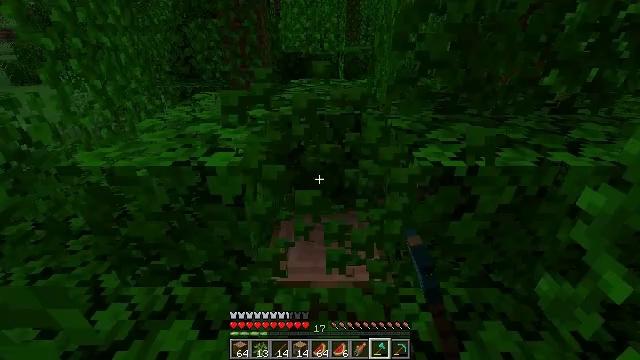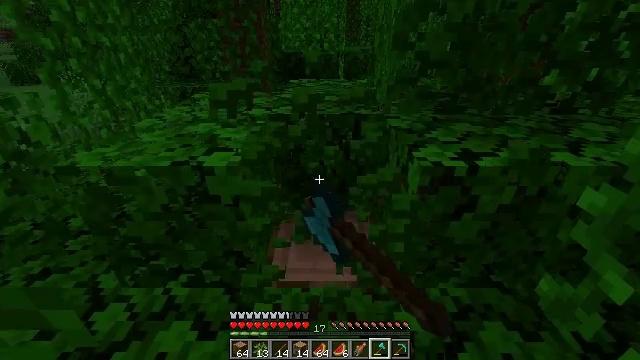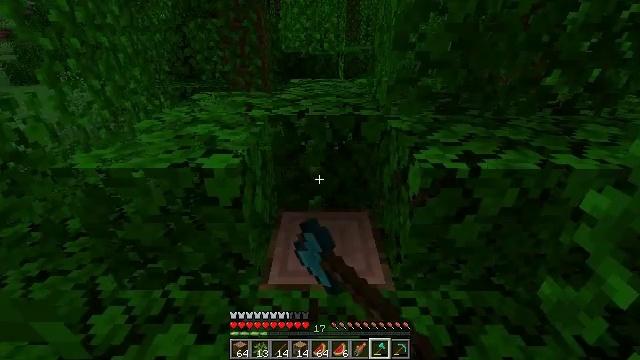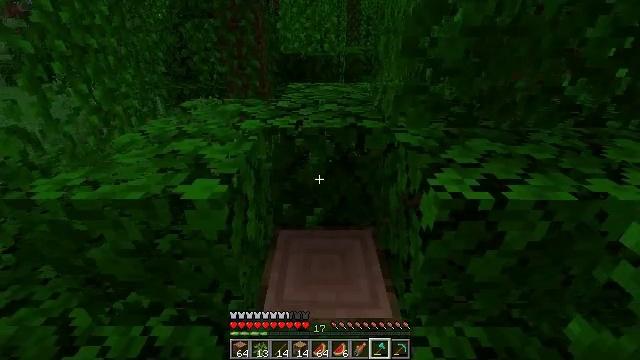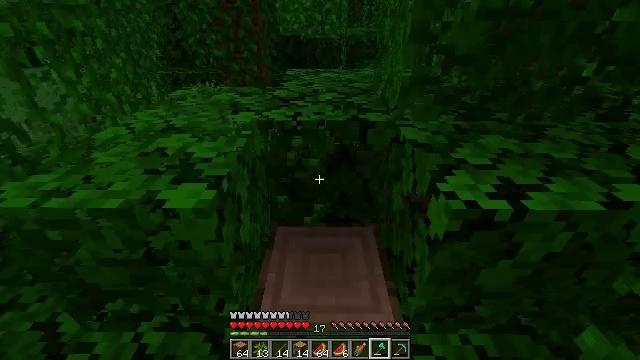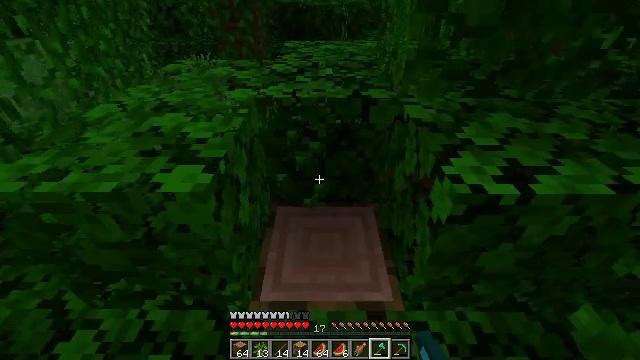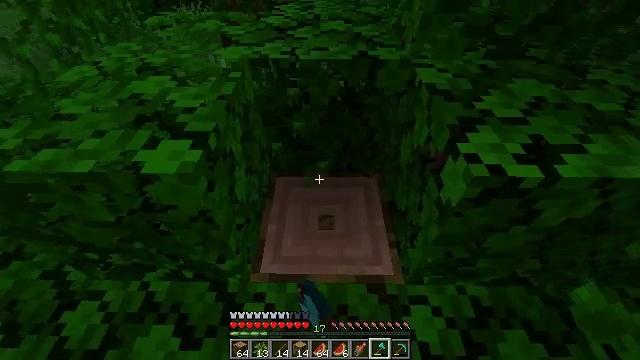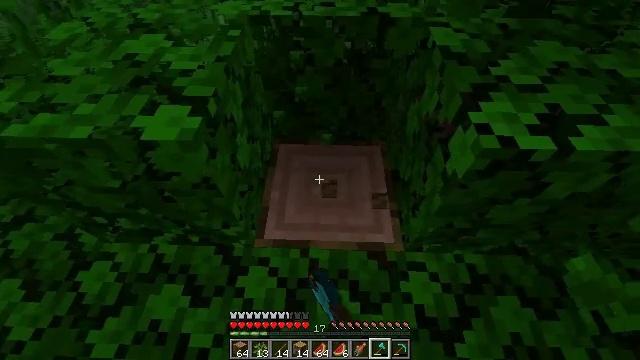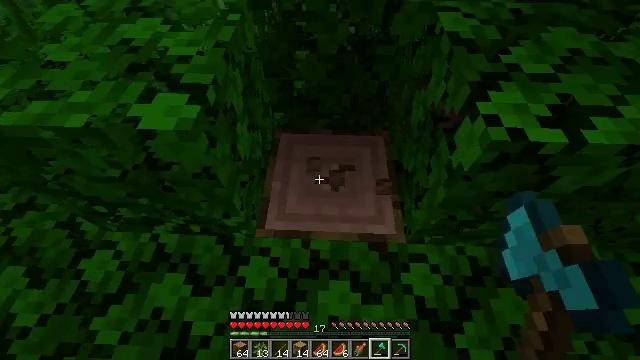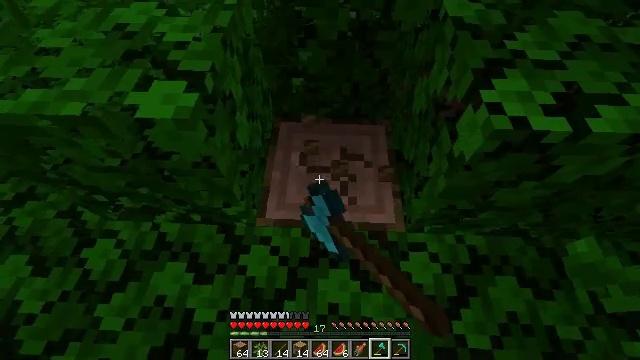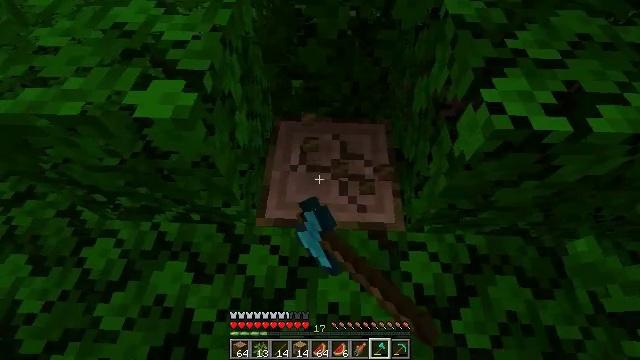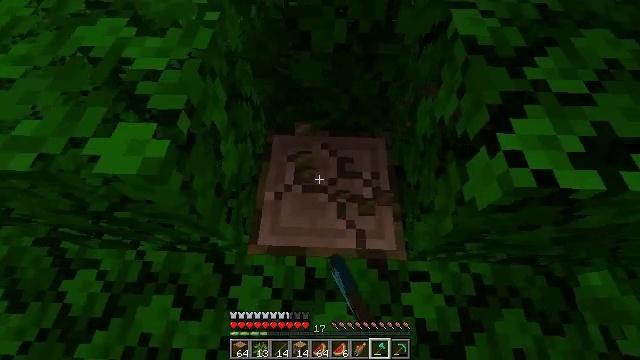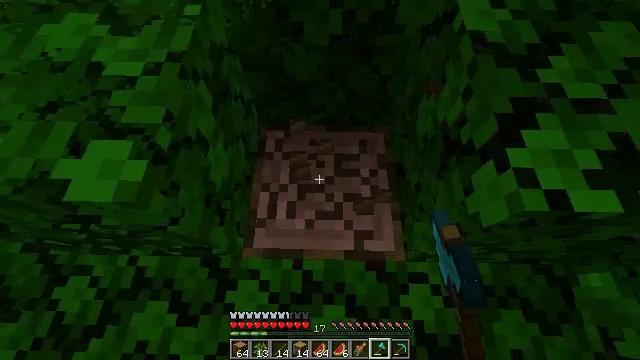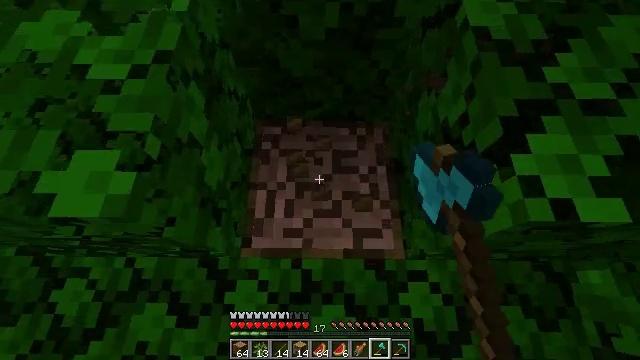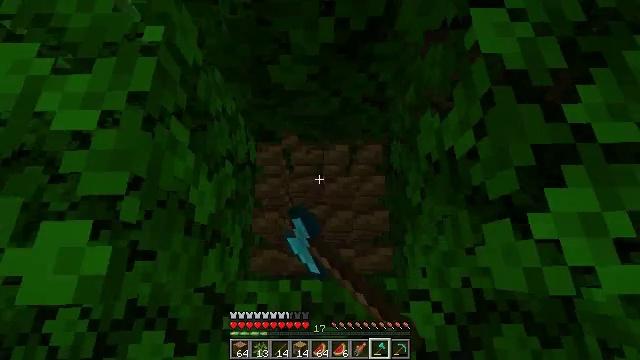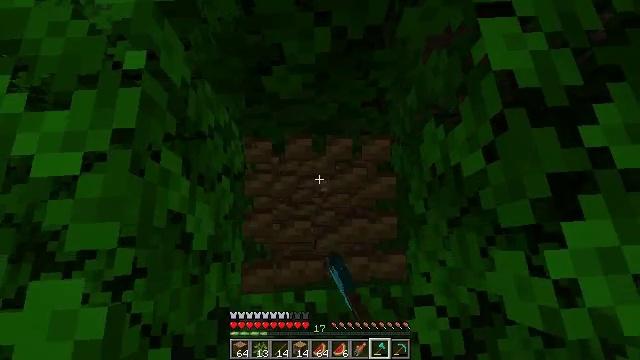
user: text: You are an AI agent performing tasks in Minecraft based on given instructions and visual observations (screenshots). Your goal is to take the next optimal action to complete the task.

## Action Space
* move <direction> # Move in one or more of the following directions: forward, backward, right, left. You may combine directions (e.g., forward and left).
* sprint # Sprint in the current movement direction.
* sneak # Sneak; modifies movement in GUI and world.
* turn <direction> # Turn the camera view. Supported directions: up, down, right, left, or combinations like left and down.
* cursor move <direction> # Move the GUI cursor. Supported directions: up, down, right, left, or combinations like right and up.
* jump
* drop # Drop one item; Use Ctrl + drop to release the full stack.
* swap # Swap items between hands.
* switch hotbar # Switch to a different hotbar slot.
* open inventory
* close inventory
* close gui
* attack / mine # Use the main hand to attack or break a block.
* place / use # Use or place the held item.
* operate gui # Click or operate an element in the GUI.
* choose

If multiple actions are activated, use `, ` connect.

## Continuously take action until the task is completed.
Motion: motion action
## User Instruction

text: Use an axe to chop the jungle log.
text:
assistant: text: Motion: attack / mine
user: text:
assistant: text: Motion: move forward, attack / mine
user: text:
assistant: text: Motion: move forward, attack / mine
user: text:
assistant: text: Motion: move forward, turn down, attack / mine
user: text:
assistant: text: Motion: turn down, attack / mine
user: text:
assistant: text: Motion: turn down, attack / mine
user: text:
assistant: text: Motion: turn left and down, attack / mine
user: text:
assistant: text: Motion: turn down, attack / mine
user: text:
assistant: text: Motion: turn down, attack / mine
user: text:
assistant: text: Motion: move forward, attack / mine
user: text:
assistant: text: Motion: move forward, turn down, attack / mine
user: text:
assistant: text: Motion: move forward, turn down, attack / mine
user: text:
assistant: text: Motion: move forward, turn down, attack / mine
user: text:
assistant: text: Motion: turn right and down, attack / mine
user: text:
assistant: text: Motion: turn right and down, attack / mine
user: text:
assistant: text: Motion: attack / mine
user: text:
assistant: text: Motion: attack / mine
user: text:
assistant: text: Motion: attack / mine
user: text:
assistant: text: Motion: attack / mine